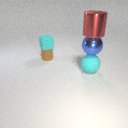
small brown rubber cylinder below small cyan rubber cube